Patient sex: M
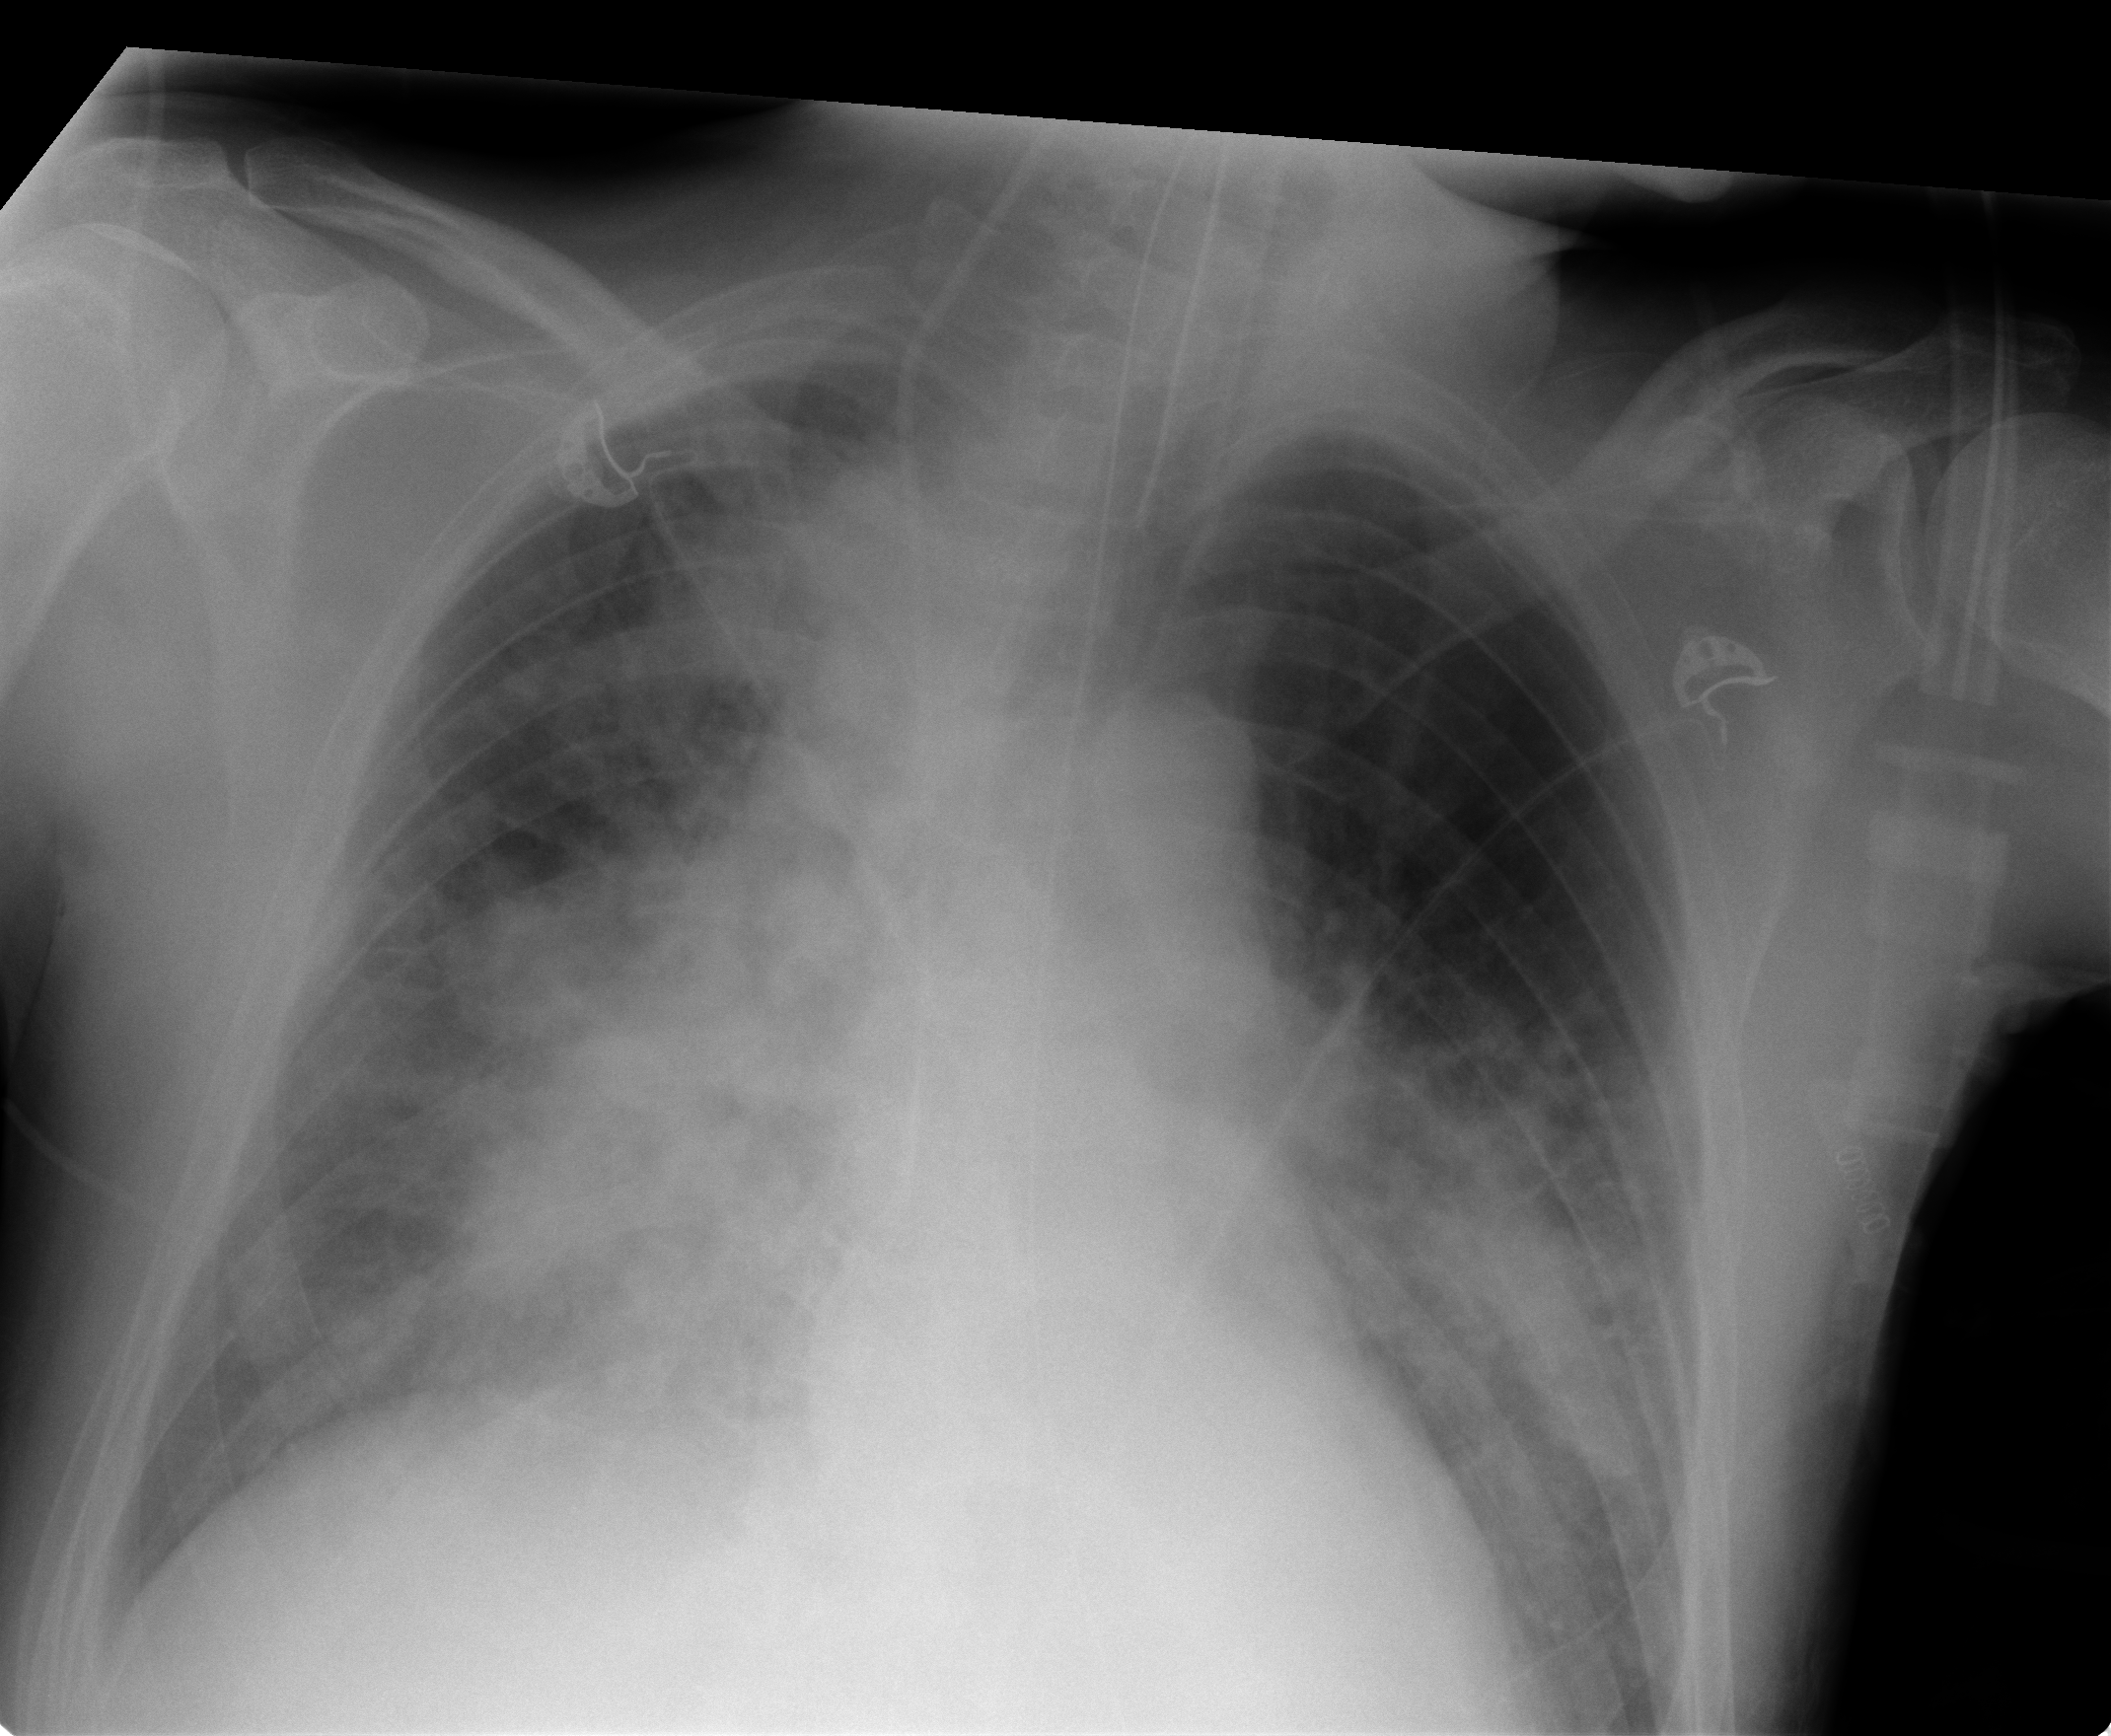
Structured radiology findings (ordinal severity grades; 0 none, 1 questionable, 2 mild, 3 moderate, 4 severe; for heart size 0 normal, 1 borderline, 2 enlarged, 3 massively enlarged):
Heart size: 0
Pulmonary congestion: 0
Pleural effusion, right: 1
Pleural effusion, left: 0
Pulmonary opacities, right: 3
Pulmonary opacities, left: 3
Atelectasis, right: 0
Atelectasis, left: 0